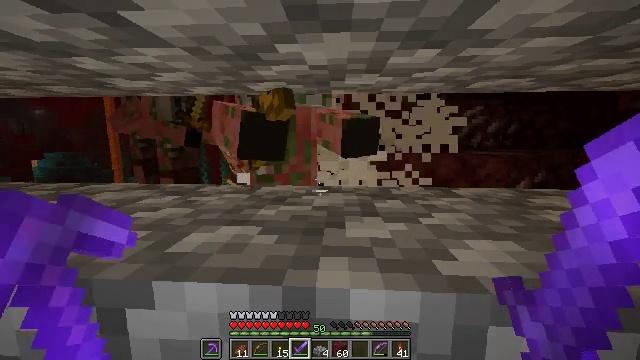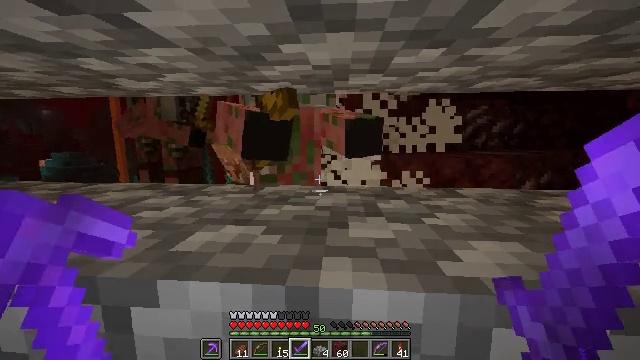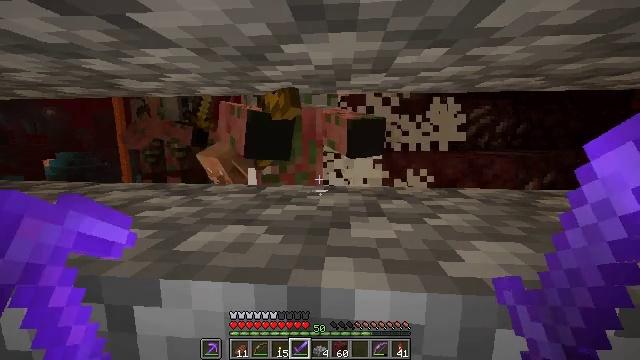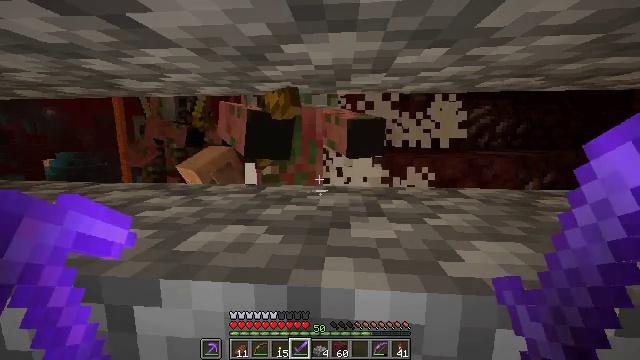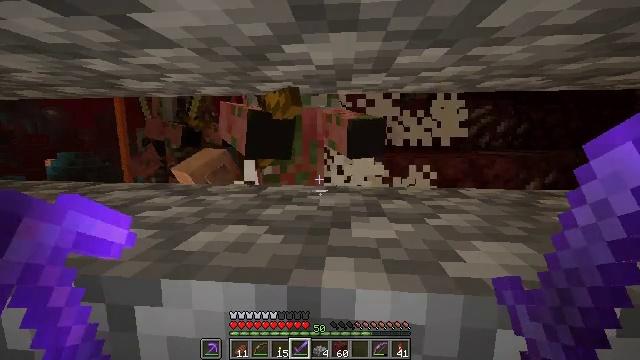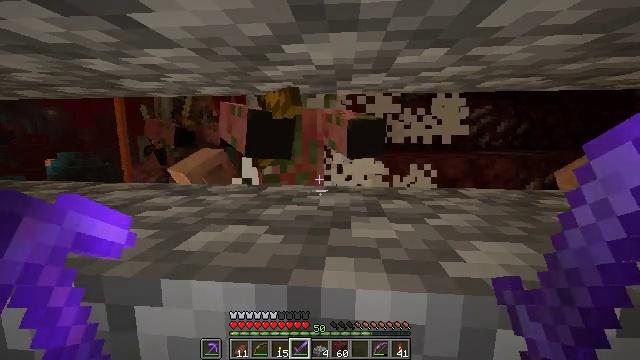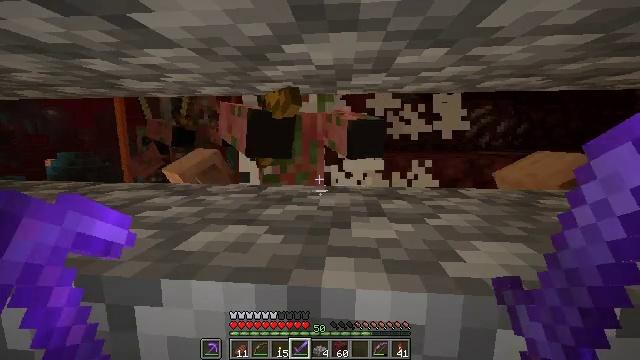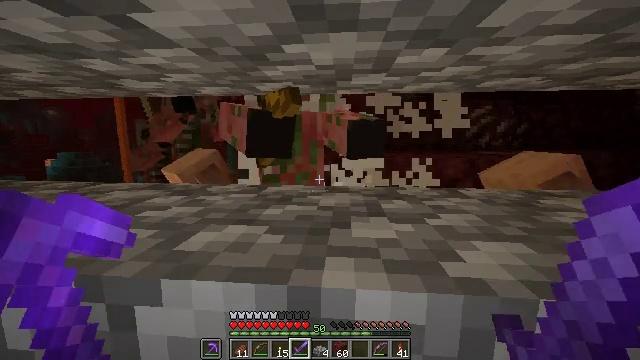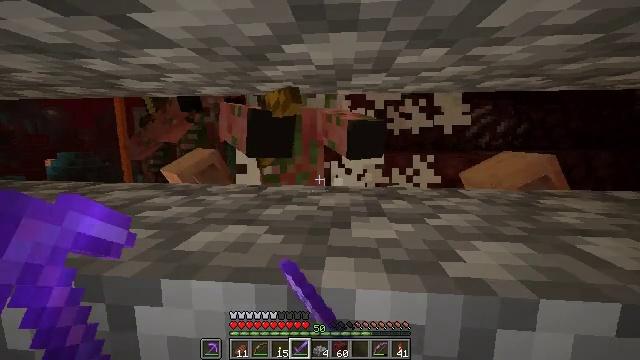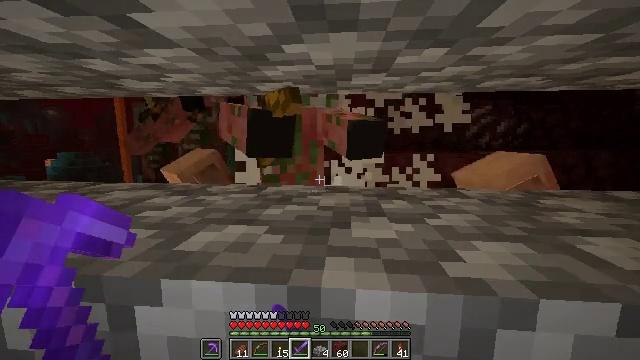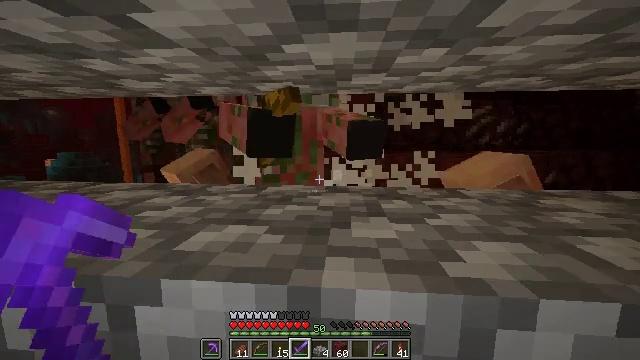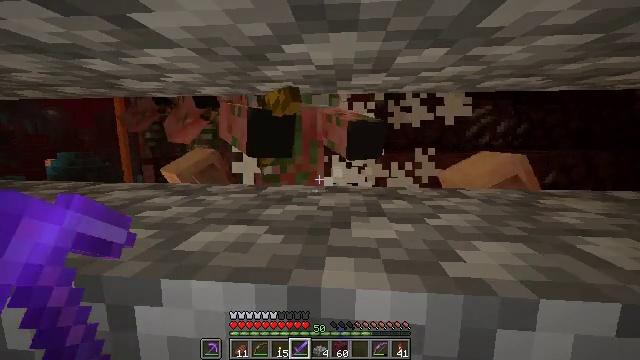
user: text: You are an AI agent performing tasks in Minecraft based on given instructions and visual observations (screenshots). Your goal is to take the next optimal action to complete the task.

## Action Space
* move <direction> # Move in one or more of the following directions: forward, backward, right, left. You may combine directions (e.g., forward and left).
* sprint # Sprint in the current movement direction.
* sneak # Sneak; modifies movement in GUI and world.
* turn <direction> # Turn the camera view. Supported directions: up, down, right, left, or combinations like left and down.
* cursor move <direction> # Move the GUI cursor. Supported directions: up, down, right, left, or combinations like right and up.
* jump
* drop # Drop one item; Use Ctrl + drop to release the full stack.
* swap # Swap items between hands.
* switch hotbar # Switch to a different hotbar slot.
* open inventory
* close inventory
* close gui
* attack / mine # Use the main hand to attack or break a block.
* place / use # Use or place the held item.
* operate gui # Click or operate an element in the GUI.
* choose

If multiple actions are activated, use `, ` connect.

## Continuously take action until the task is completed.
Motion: motion action
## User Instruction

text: Combat the zombified piglin.
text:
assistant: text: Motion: no_op
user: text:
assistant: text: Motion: no_op
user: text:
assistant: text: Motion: no_op
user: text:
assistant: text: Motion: no_op
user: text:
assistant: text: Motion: no_op
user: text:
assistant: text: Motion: no_op
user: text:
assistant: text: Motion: attack / mine
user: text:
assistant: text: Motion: attack / mine
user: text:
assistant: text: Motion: attack / mine
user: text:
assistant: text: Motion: attack / mine
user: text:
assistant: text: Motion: no_op
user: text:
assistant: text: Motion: no_op